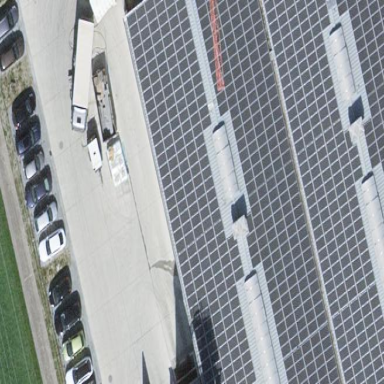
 consisting of solar photovoltaic panels."